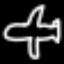
Label: airplane